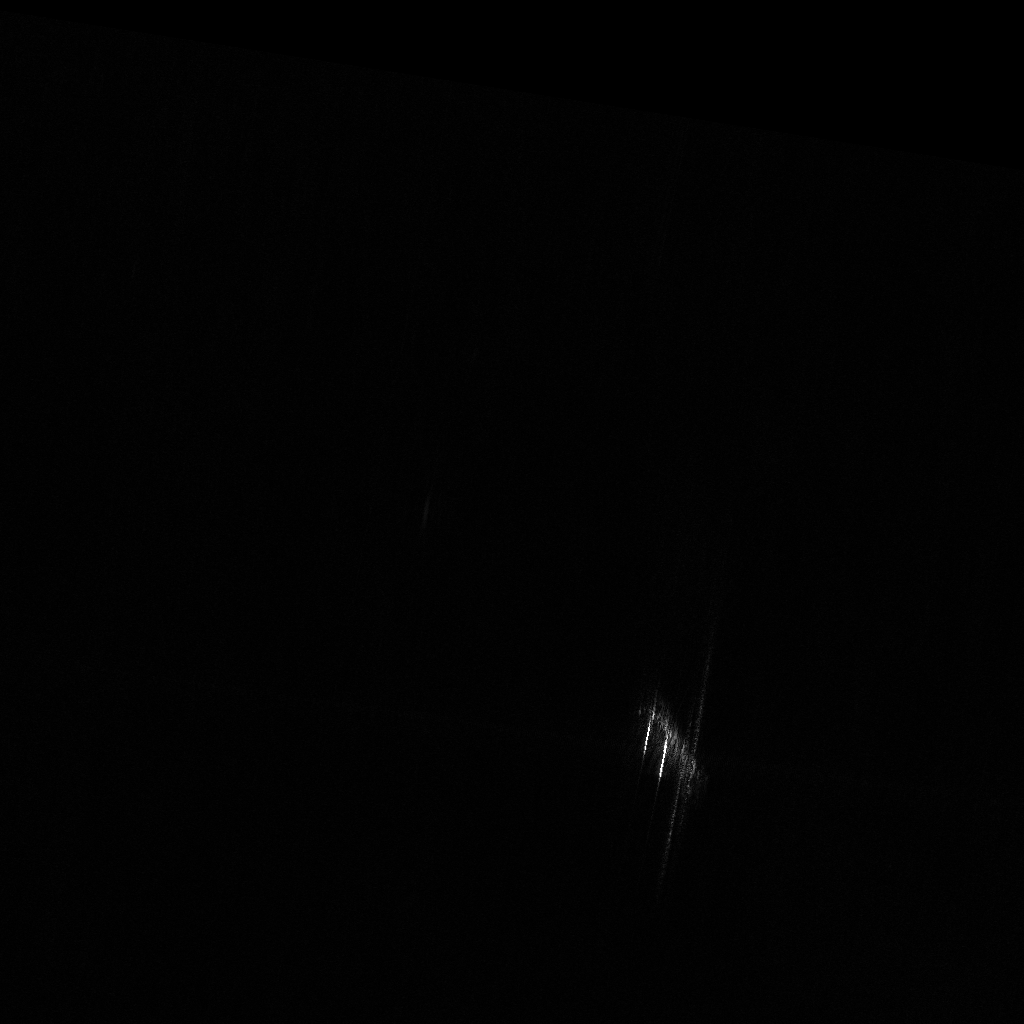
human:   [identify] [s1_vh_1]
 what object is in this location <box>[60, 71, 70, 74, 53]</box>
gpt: <ref>1 large container at the bottom</ref>